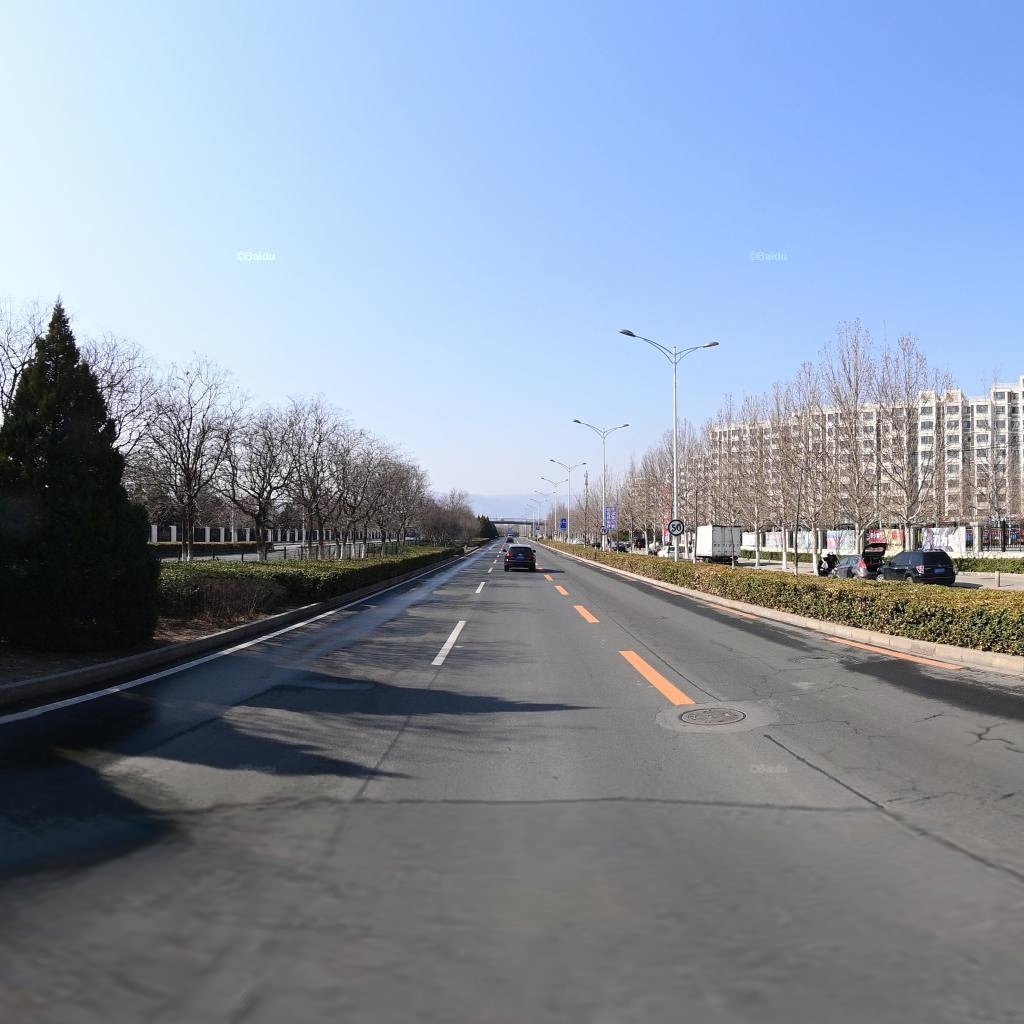
Region: Haidian
Road damage annotations: longitudinal patch, longitudinal patch, longitudinal patch, manhole cover, alligator crack, manhole cover